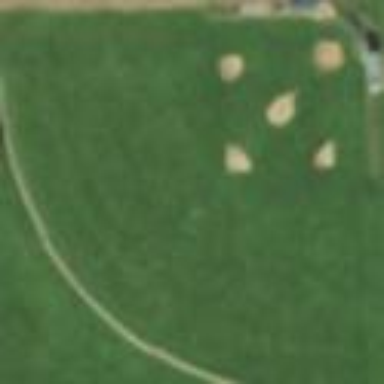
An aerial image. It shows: Baseball pitch for leisure and sports activities.